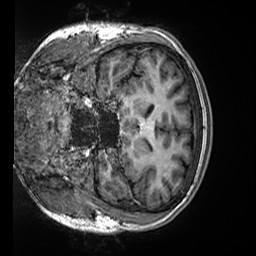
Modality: T1w
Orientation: coronal
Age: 21
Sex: male
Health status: healthy
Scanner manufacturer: siemens
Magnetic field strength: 3 T
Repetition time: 2.5 s
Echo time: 0.00299 s